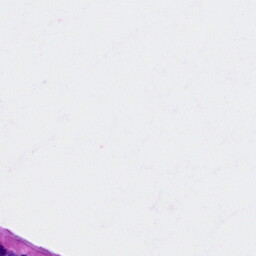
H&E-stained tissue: Cervix